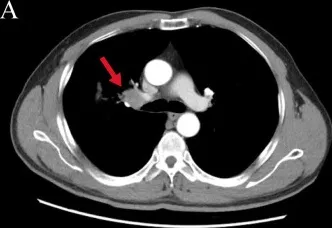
Changes in target lesion size during treatment. (A) CT scan with chest contrast (before immunotherapy).
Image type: radiology (ct)